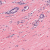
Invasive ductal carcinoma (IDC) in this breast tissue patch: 1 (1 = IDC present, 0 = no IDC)